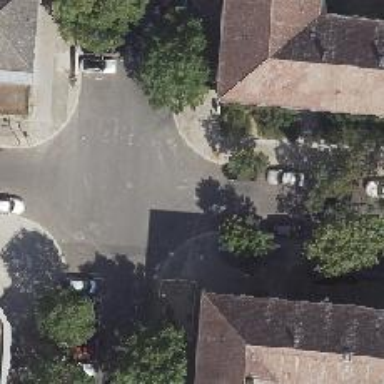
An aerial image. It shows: Unmarked crossing on footway.